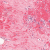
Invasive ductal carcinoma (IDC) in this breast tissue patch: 0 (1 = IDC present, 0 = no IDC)